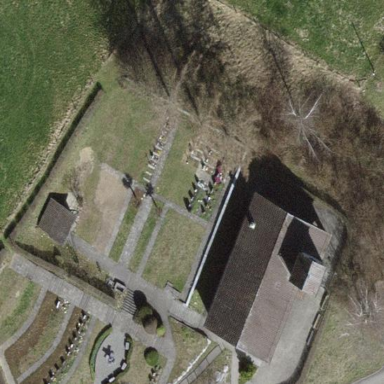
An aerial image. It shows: Grave yard.